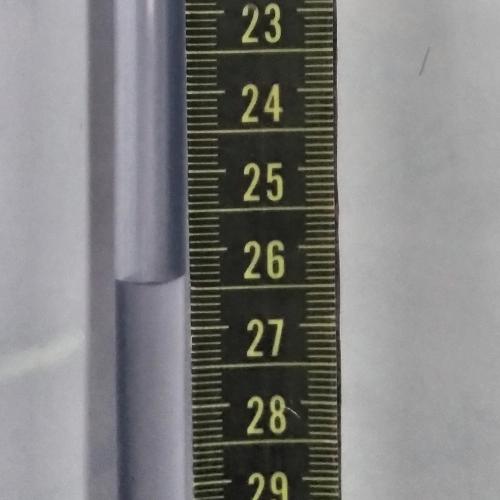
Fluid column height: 26.4 cm